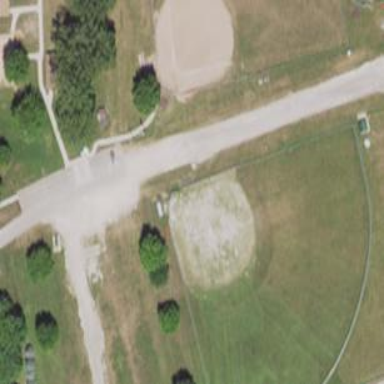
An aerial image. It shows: Baseball pitch for leisure land activities.